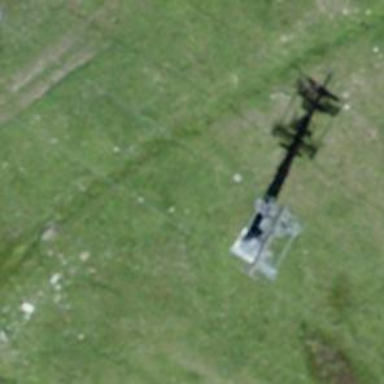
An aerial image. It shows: Pylon used for aerialway.